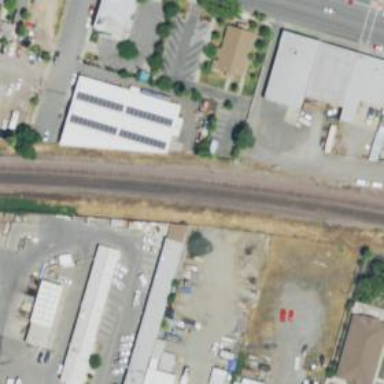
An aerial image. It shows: Railway siding for service.